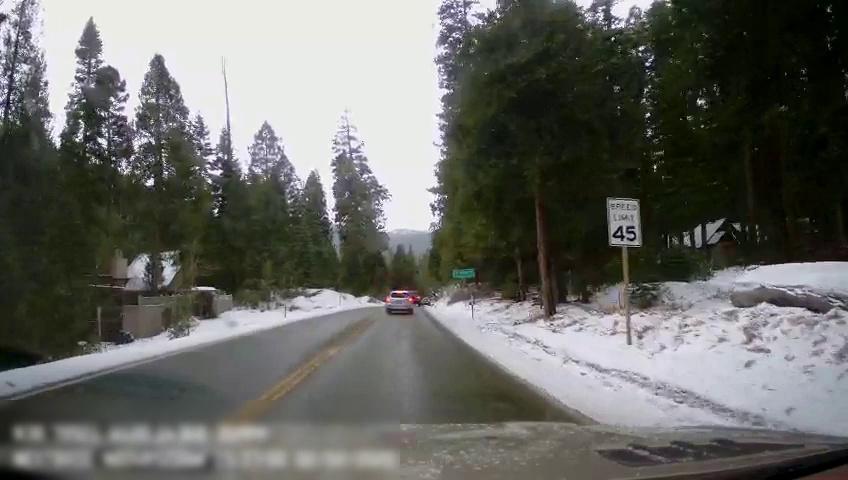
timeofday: Day
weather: Snowy
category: Drivable Space
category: Vehicles | Truck
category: Vehicles | SUV
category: Lanes | Current Lane
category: Lanes | Opposite Lane
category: Lanes | Opposite Lane
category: Traffic | Signs
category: Traffic | Signs